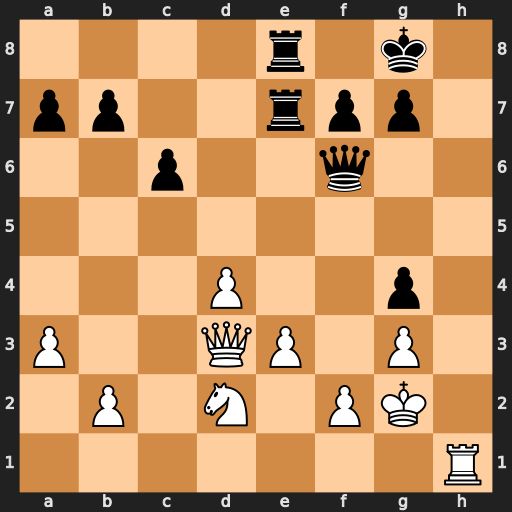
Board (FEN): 4r1k1/pp2rpp1/2p2q2/8/3P2p1/P2QP1P1/1P1N1PK1/7R
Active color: w
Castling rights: -
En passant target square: -
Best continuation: Qh7+ Kf8 Qh8#